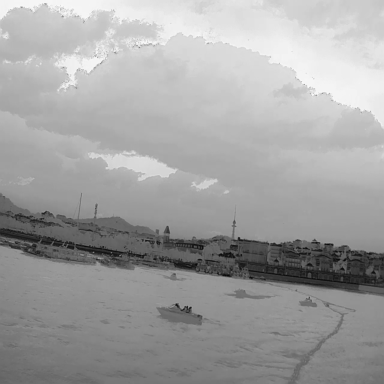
There are four canoes in the infrared image.